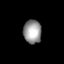
Tissue: lung
Cell type: Endothelial cells
Senescence score: 0.5595
Nuclear area (px): 419
Mean DAPI intensity: 150.964